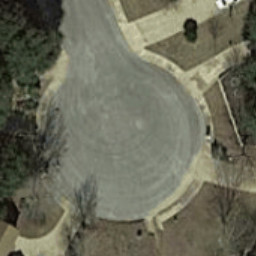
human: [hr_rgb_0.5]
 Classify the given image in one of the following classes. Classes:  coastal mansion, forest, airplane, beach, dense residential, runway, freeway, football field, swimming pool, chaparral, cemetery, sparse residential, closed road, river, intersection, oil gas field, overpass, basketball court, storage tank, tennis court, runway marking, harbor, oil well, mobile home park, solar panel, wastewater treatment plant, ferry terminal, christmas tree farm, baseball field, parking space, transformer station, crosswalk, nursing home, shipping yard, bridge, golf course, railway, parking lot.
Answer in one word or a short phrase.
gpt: closed road